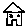
Label: house